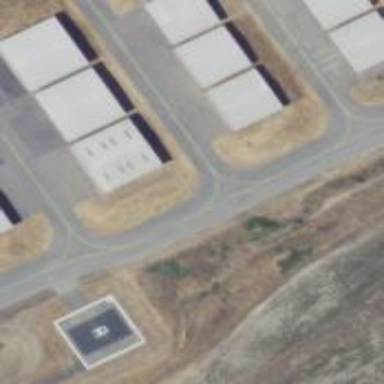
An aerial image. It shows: Image of taxiway at airport.